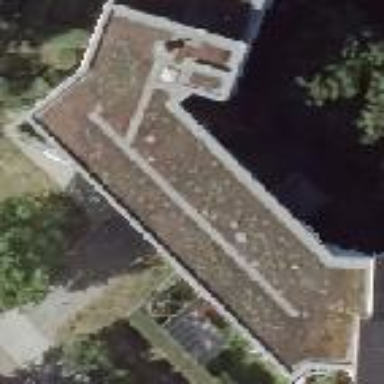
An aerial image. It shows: Apartment building with flat roof.